Aerial crown-view tile of a tropical tree (Barro Colorado Island, Panama), acquired 20250512:
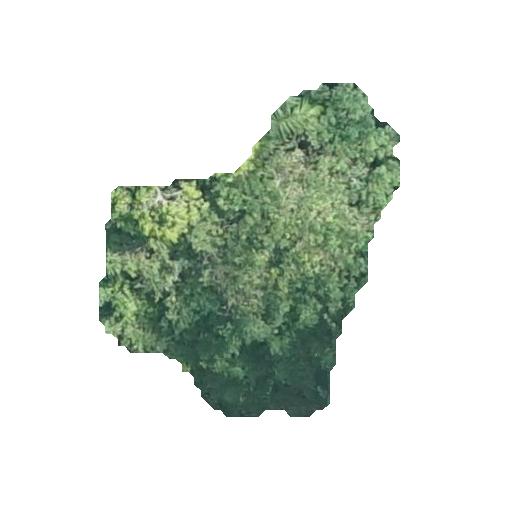
Species: Pouteria stipitata
GBIF accepted scientific name: Pouteria stipitata
Crown area: 92.451 m²